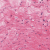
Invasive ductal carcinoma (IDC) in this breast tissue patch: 0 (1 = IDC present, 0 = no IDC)